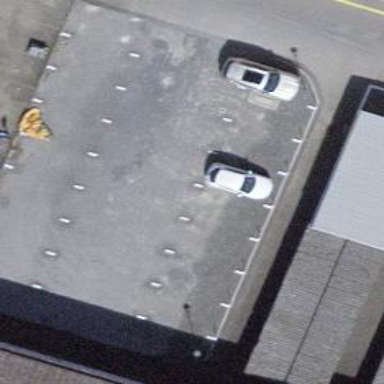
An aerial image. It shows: Parking area with surface.